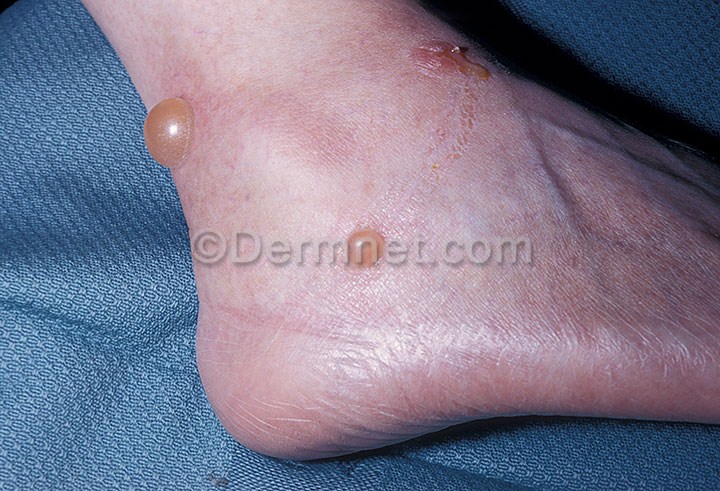
Disease: Scabies Lyme Disease and other Infestations and Bites